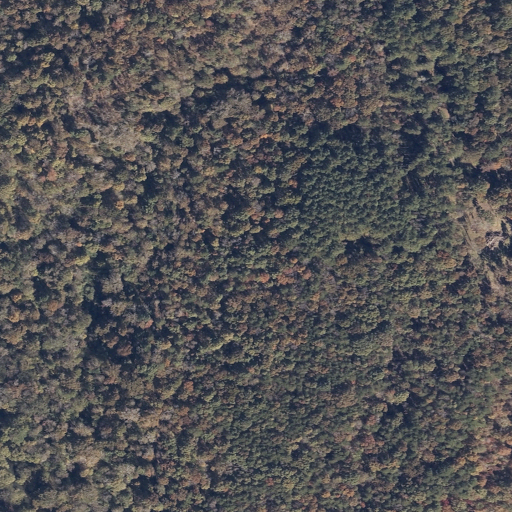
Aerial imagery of mountain in Alabama named Range Mountain containing deciduous forest, evergreen forest, mixed forest, and woody wetlands